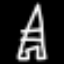
Label: The Eiffel Tower